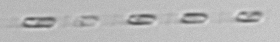
Label: Skeletonema